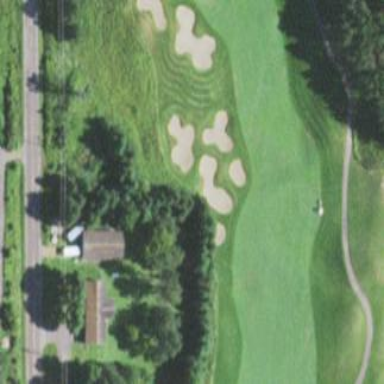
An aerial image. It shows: Golf fairway surrounded by grass.